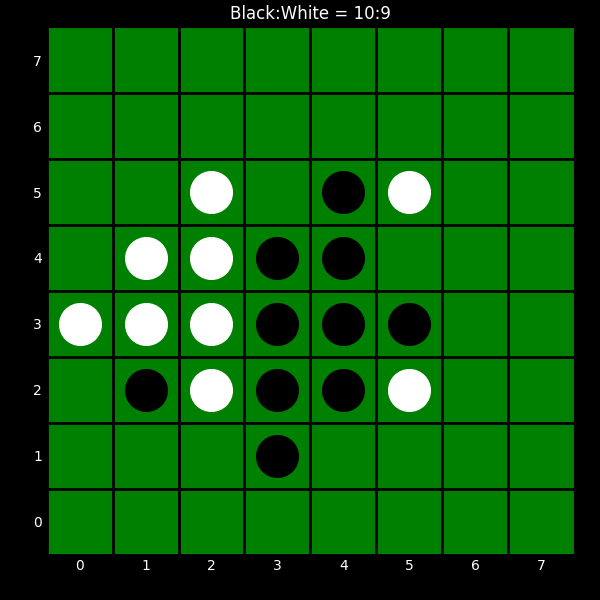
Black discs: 10
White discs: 9